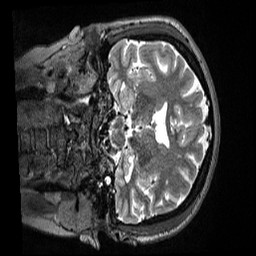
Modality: T2w
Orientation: coronal
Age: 34
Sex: female
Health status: healthy
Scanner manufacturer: siemens
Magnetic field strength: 3 T
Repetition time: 3.2 s
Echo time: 0.563 s